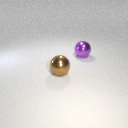
large brown metal sphere to the left of large purple metal sphere